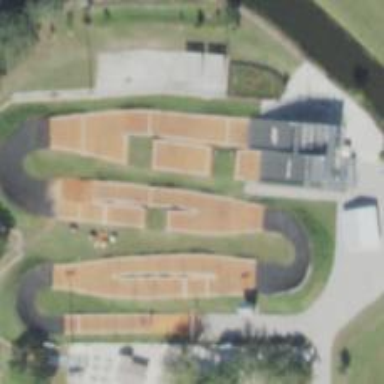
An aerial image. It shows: Cycling track for leisure and sports activities.